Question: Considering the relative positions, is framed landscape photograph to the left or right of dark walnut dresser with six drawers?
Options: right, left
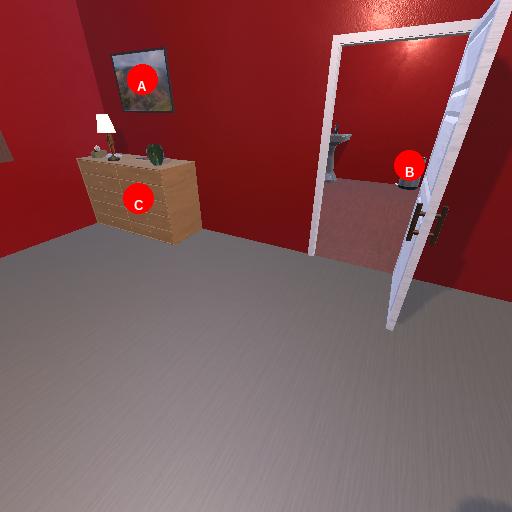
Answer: right